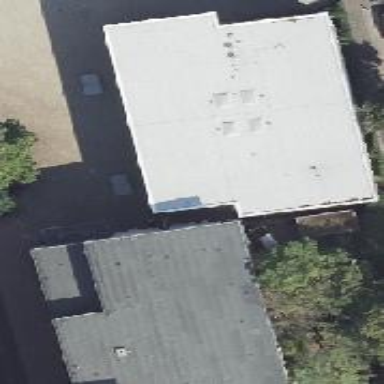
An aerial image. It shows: Part of building.